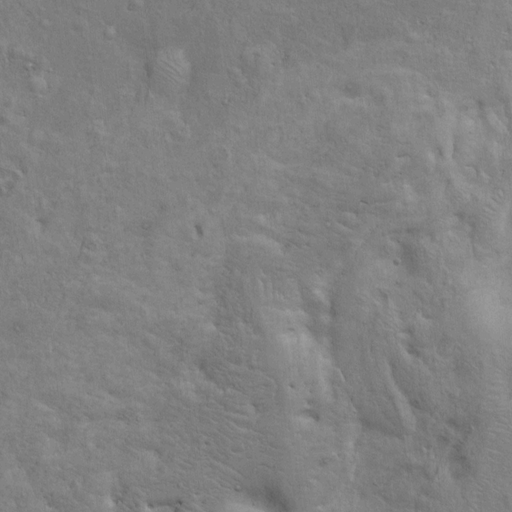
Classes present: Background, Cone